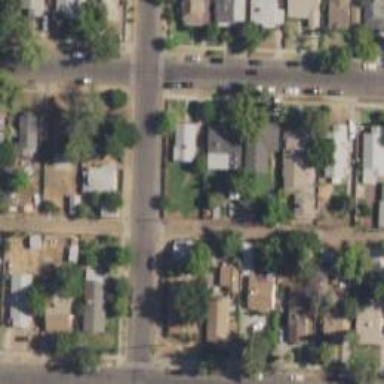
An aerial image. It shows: Alley classified as service road.